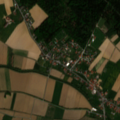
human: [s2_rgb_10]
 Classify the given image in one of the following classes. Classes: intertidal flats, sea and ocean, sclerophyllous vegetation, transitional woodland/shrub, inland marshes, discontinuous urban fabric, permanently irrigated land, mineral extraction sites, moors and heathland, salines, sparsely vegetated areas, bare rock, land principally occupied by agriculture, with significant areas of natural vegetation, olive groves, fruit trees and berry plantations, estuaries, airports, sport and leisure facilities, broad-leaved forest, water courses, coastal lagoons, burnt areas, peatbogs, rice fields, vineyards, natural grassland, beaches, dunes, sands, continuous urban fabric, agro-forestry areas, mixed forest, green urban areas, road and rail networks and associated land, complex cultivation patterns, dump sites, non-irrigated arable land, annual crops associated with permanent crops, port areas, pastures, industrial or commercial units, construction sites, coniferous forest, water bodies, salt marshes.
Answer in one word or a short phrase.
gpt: discontinuous urban fabric, non-irrigated arable land, mixed forest